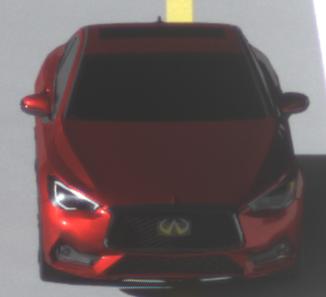
Make: Infiniti
Model: Q60 2.0t
Detailed model: Q60 (V37)
Model produced from: 2016/10
Model produced until: 2018/08
Doors: 2
Color: red
Road condition: dry road
Daytime: morning or afternoon
Contrast: high contrast